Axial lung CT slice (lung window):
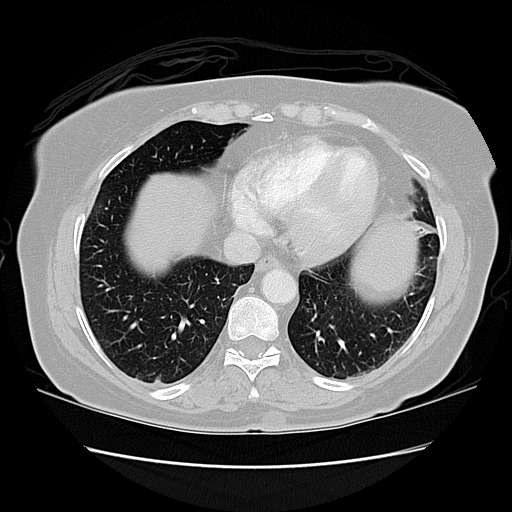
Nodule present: no